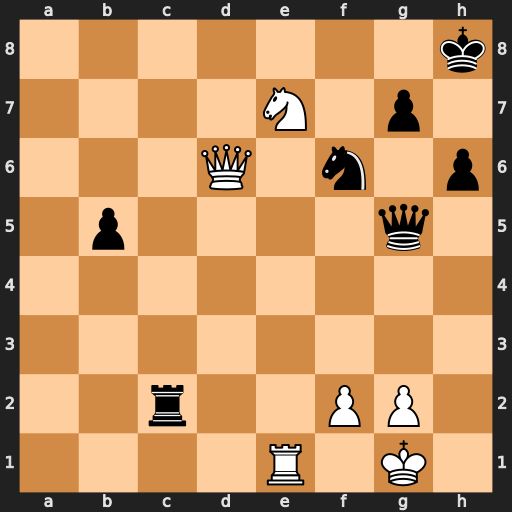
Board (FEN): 7k/4N1p1/3Q1n1p/1p4q1/8/8/2r2PP1/4R1K1
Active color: w
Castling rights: -
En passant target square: -
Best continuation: Qd8+ Kh7 Qd3+